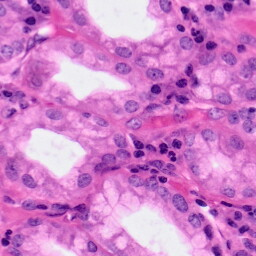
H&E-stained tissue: Pancreatic